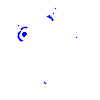
Particle: pion